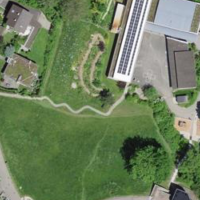
EUNIS habitat code: 55
Species observed at this site:
Lathyrus vernus